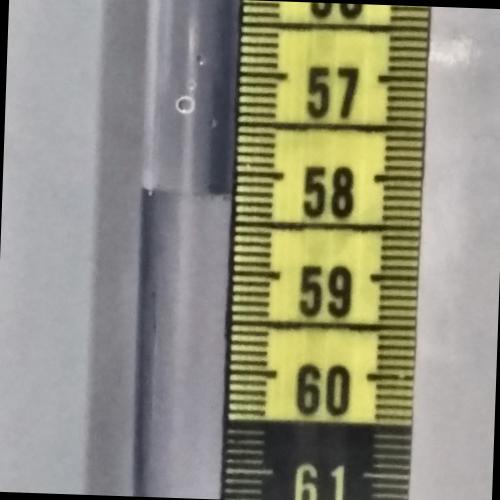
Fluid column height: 58.2 cm